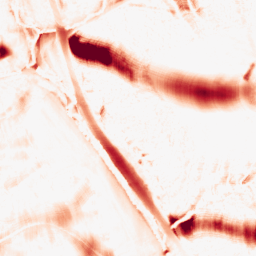
Category: morphological
Decomposition family: morphological_ellipse
Decomposition parameters: operation: opening
width: 50
height: 30
Upsampling method: bilinear
Upsampling parameters: scale: 2
Upsampling scale: 2